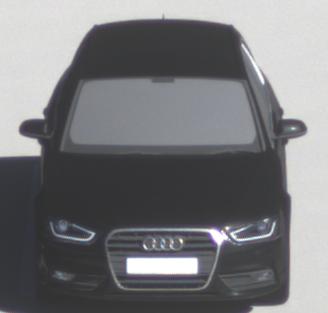
Make: Audi
Model: A4 Avant 1.8 TFSI
Detailed model: A4 (B8) Avant
Model produced from: 2012/02
Model produced until: 2015/04
Doors: 5
Color: black
Road condition: dry road
Daytime: midday
Contrast: high contrast